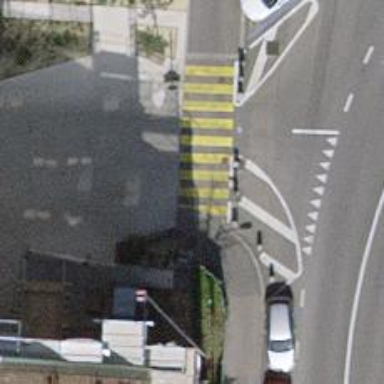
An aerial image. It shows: Rising bollard is in place as barrier.